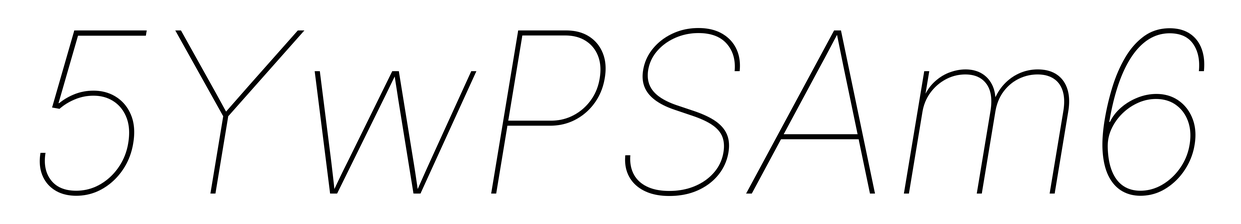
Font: Inter-Italic_Thin_Italic